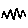
Label: zigzag